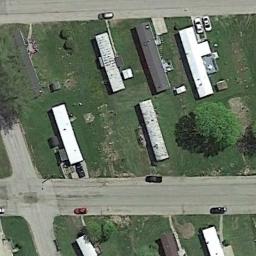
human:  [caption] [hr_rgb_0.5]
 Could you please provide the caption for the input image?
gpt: The mobile home park has some neatly arranged mobile homes on the grass .

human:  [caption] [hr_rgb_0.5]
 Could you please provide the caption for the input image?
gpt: There are some buildings on green lawns on the mobile home park .

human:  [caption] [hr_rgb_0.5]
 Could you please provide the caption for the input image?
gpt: The mobile home park is on the grass next to the road .

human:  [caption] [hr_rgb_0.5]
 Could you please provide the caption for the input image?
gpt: The roof of most mobile homes is white .

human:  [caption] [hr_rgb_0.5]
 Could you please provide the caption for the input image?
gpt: There are many buildings of different shapes and sizes in the mobile home parks .